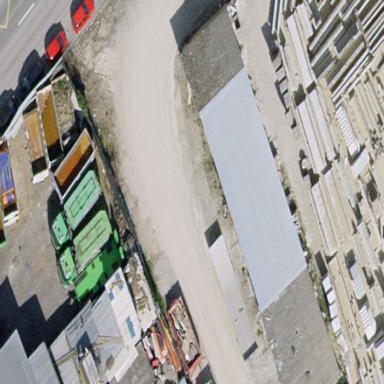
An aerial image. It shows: Industrial building.